Question: What should I do to make it possible to enter a year with a keyboard in the marked window? Since only arrows are allowed by default, and it's not very convenient.

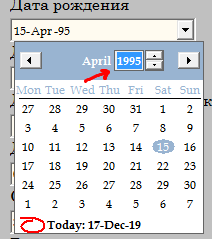
Answer: 'TDateTimePicker' is just a thin wrapper for the standard Win32 <URL> for the types of keyboard input that are natively supported.
That being said, what you are asking for would require you to manually access the picker's drop-down <URL> accordingly.
That is a LOT of work for very little gain.